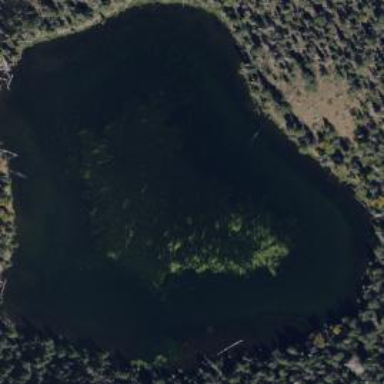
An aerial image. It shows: Serene lake surrounded by nature.